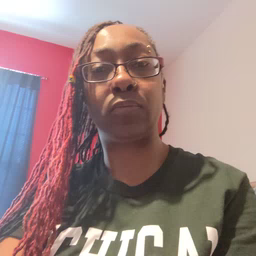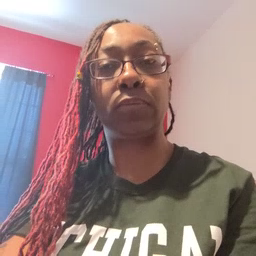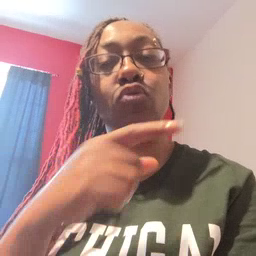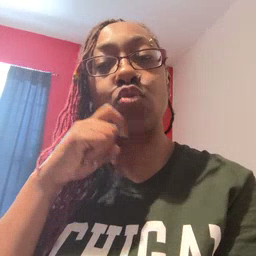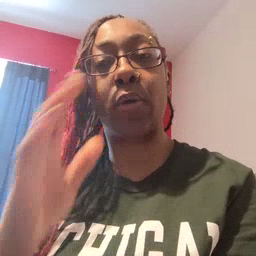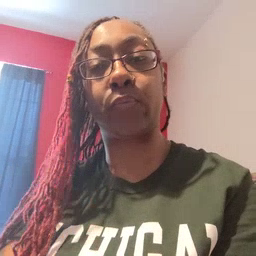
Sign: dryer